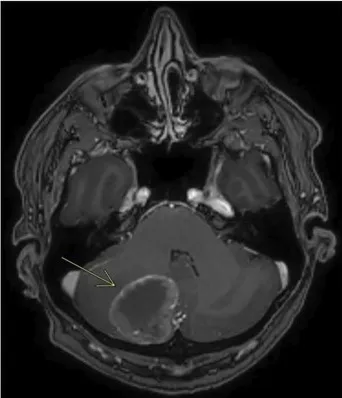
Contrast enhanced MRI showing metastases of the cerebellum.
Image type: radiology (mri)